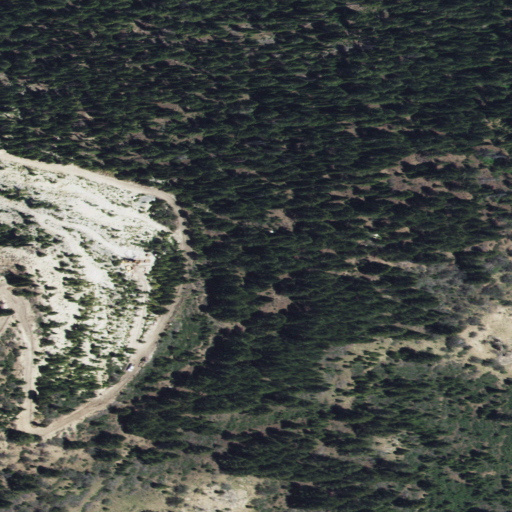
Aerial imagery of ridge(s) in Idaho named China Point containing evergreen forest, shrub, and grassland